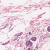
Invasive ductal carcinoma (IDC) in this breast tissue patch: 0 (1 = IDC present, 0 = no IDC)